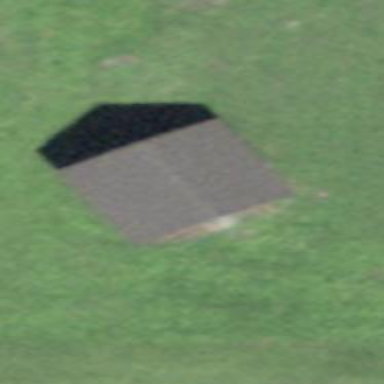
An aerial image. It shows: Barn.